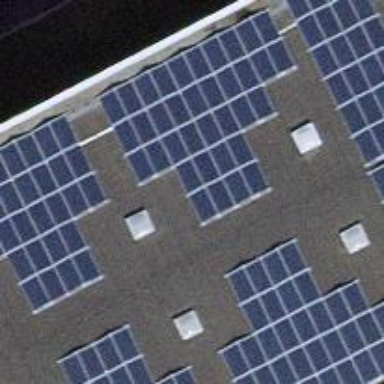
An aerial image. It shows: Solar power generator with photovoltaic panels.